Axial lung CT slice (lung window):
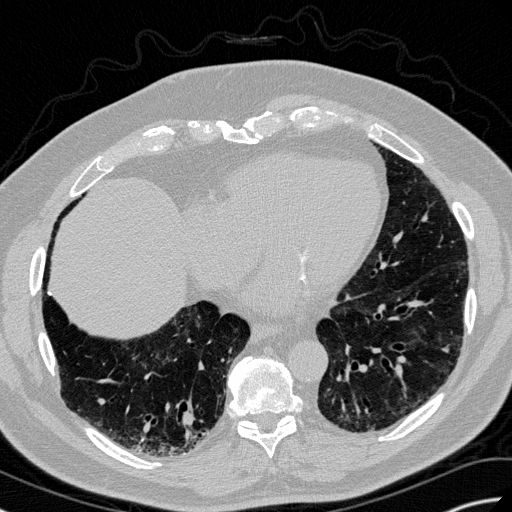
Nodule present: no